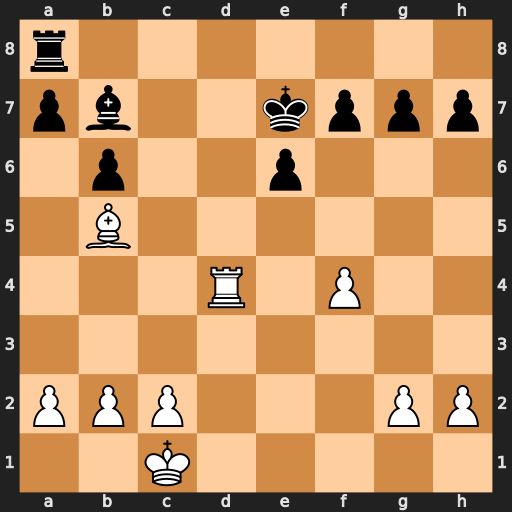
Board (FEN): r7/pb2kppp/1p2p3/1B6/3R1P2/8/PPP3PP/2K5
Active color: w
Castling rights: -
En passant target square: -
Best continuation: Rd7+ Kf6 Rxb7